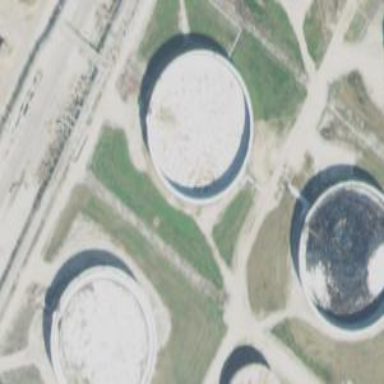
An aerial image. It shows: Storage tank building.